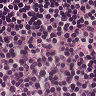
Metastatic tissue present: no